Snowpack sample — Loveland Pass, Silver Plume, Colorado, USA (2/11/26, 12:00 PM MST)
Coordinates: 39.663, -105.886
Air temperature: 35 °F
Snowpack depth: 82 cm
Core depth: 40 cm
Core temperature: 23 °F
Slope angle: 13°, slope face: 12°
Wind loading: high
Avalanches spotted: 1
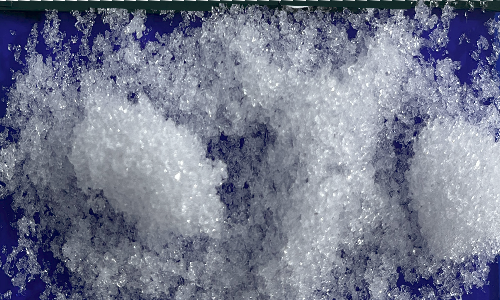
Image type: core
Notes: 1 small avalanche spotted on the north side of the bowl, lots of wind loading